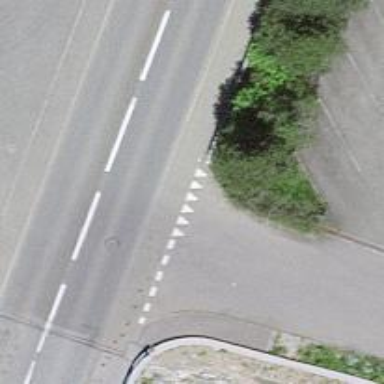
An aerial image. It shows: Road with "give way" sign.